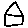
Label: house